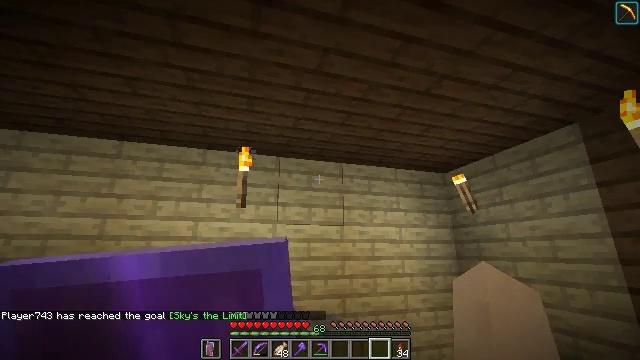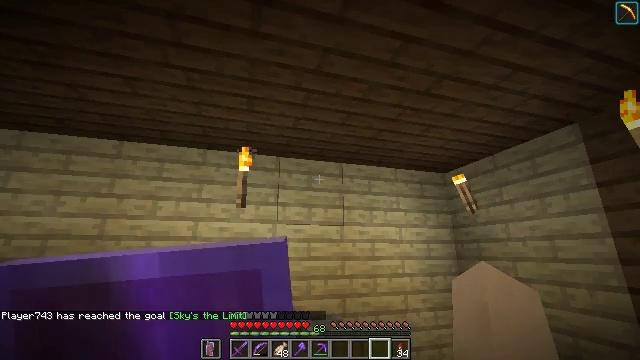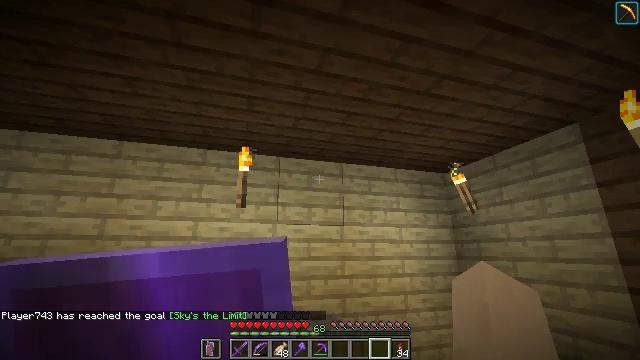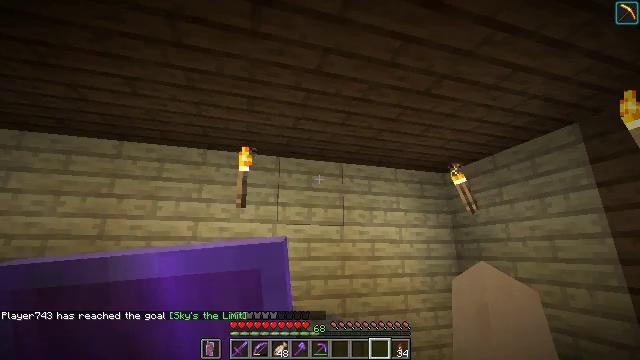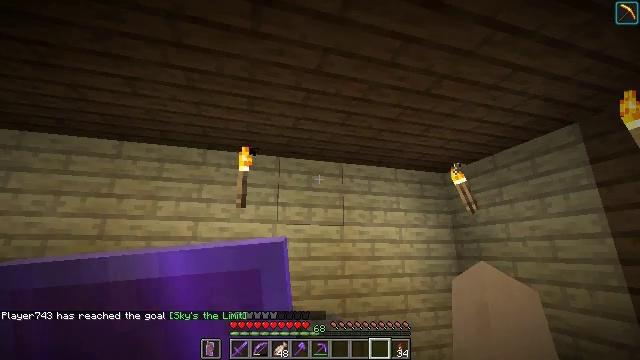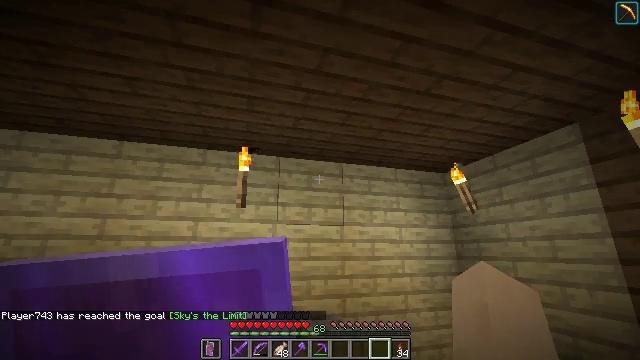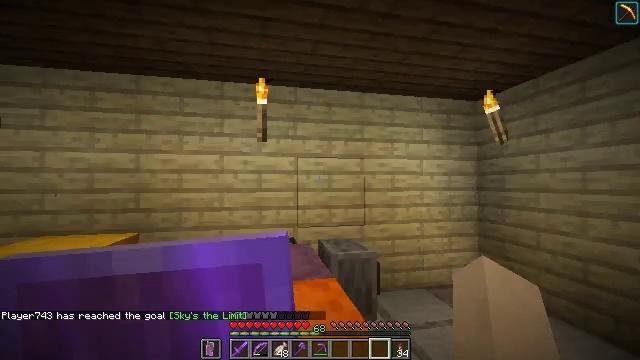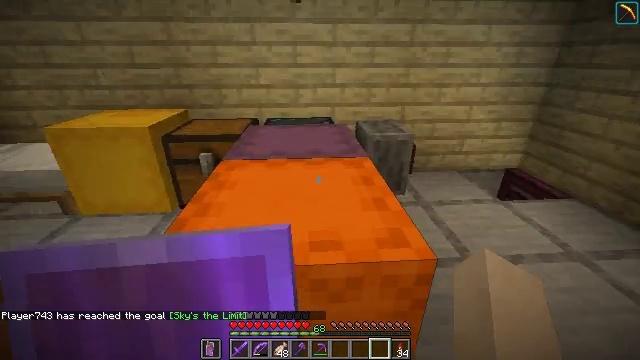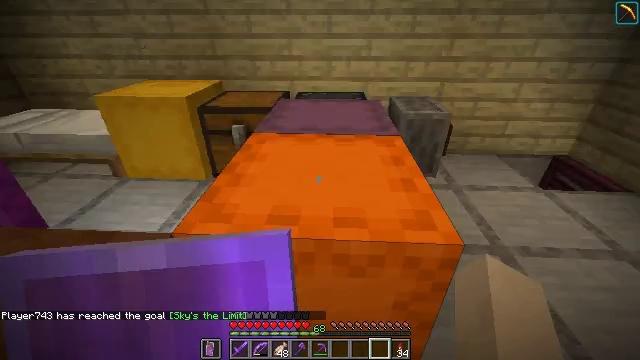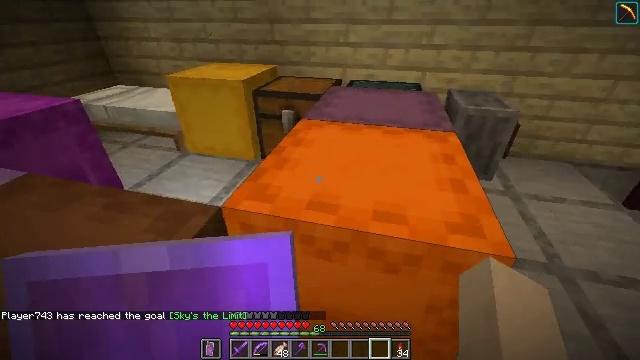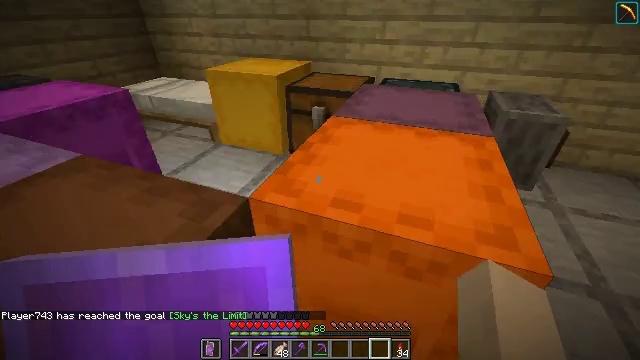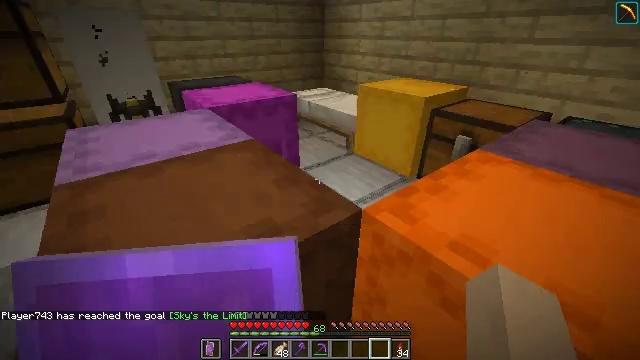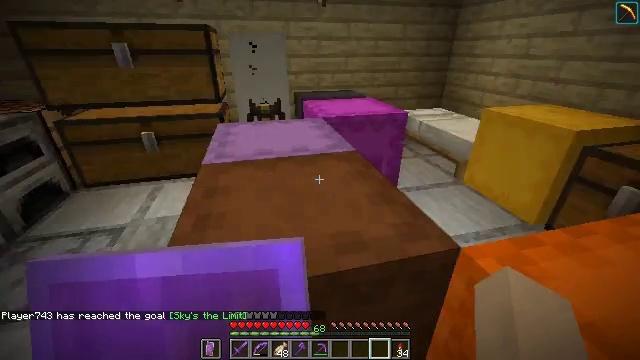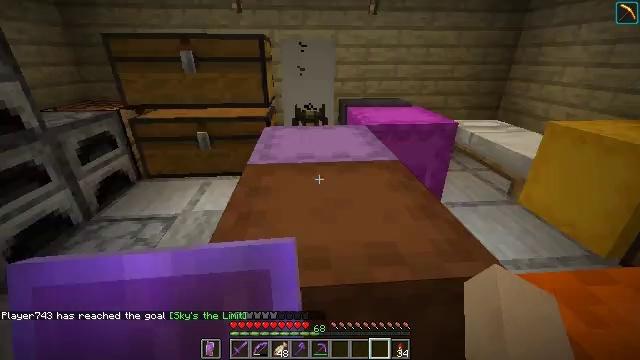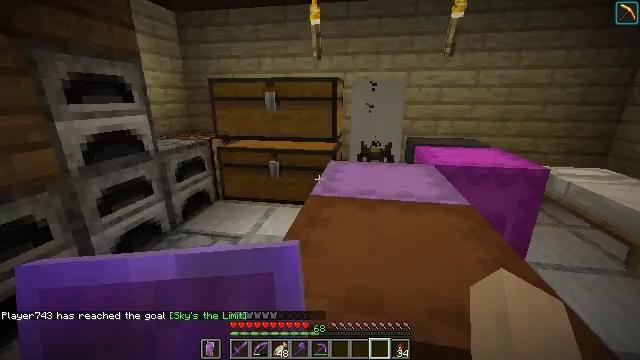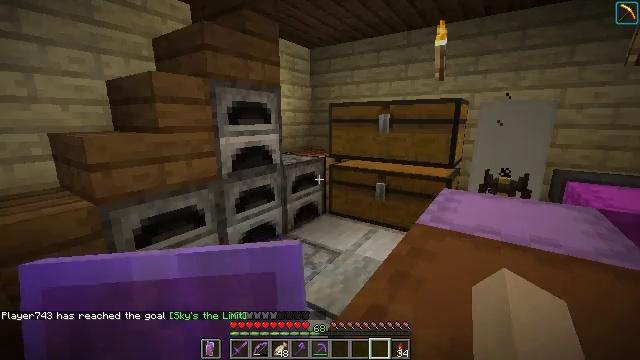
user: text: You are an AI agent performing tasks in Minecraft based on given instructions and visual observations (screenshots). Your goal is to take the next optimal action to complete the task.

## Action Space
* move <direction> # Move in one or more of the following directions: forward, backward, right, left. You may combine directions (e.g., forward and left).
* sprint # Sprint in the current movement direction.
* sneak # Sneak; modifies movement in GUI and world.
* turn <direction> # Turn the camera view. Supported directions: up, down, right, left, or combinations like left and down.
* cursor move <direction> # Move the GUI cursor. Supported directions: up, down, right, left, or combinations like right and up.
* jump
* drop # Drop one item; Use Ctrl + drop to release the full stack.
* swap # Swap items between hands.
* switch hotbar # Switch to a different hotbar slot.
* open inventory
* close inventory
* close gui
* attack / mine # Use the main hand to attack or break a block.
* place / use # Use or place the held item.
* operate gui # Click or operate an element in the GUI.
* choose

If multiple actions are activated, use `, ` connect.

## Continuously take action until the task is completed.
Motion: motion action
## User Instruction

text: Collect the magenta shulker box for storage.
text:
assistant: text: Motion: no_op
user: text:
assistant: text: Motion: no_op
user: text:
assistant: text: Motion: no_op
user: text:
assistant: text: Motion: no_op
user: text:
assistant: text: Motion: no_op
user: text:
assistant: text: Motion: turn left and down
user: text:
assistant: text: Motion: turn left and down
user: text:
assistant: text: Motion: turn left and down
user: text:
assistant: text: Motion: turn left and down
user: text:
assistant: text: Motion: turn left
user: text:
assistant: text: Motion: turn left and up
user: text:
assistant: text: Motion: turn left and up
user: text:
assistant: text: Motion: turn left and up
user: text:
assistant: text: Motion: turn left and up
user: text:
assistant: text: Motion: turn left and up
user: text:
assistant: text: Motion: no_op
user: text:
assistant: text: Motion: no_op
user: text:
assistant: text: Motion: no_op
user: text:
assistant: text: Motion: no_op
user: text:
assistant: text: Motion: no_op
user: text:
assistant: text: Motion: turn left and down
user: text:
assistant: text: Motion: no_op
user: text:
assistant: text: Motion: no_op
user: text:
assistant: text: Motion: no_op
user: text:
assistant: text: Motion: no_op
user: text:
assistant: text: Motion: no_op
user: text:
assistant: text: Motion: no_op
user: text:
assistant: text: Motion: no_op
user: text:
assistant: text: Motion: no_op
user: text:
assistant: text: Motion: no_op